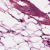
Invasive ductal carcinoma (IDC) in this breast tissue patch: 0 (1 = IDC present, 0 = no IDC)